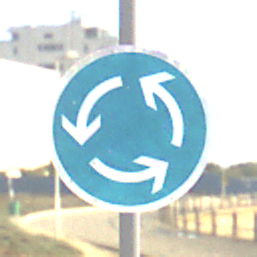
Verkehrszeichen: Kreisverkehr
Umgebung: Outdoor, Suburban
Tageszeit: MorningAfternoon
Wetter: PartlyCloudy
Licht: Natural
Jahreszeit: NotSpecified
Kontrast: HighContrast